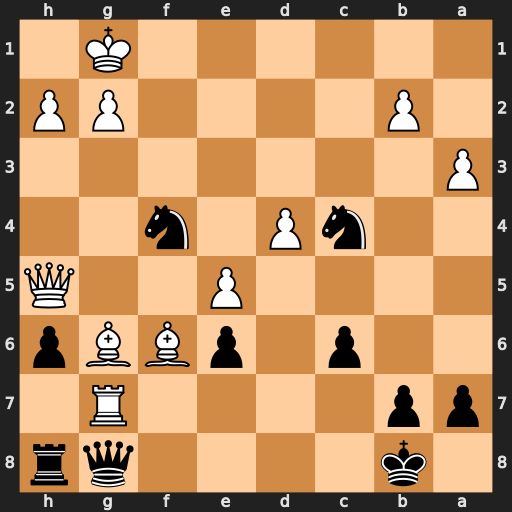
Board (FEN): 1k4qr/pp4R1/2p1pBBp/4P2Q/2nP1n2/P7/1P4PP/6K1
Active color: b
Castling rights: -
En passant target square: -
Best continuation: Nxh5 Rxg8+ Rxg8